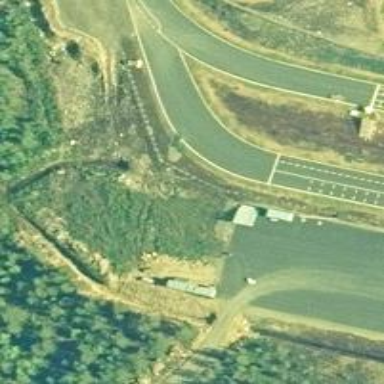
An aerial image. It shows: Asphalt raceway designated for karting.